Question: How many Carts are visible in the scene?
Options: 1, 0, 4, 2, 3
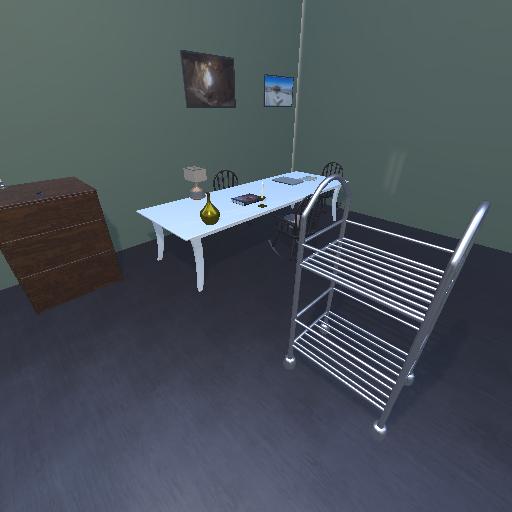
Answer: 1